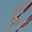
Label: 6